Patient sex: M
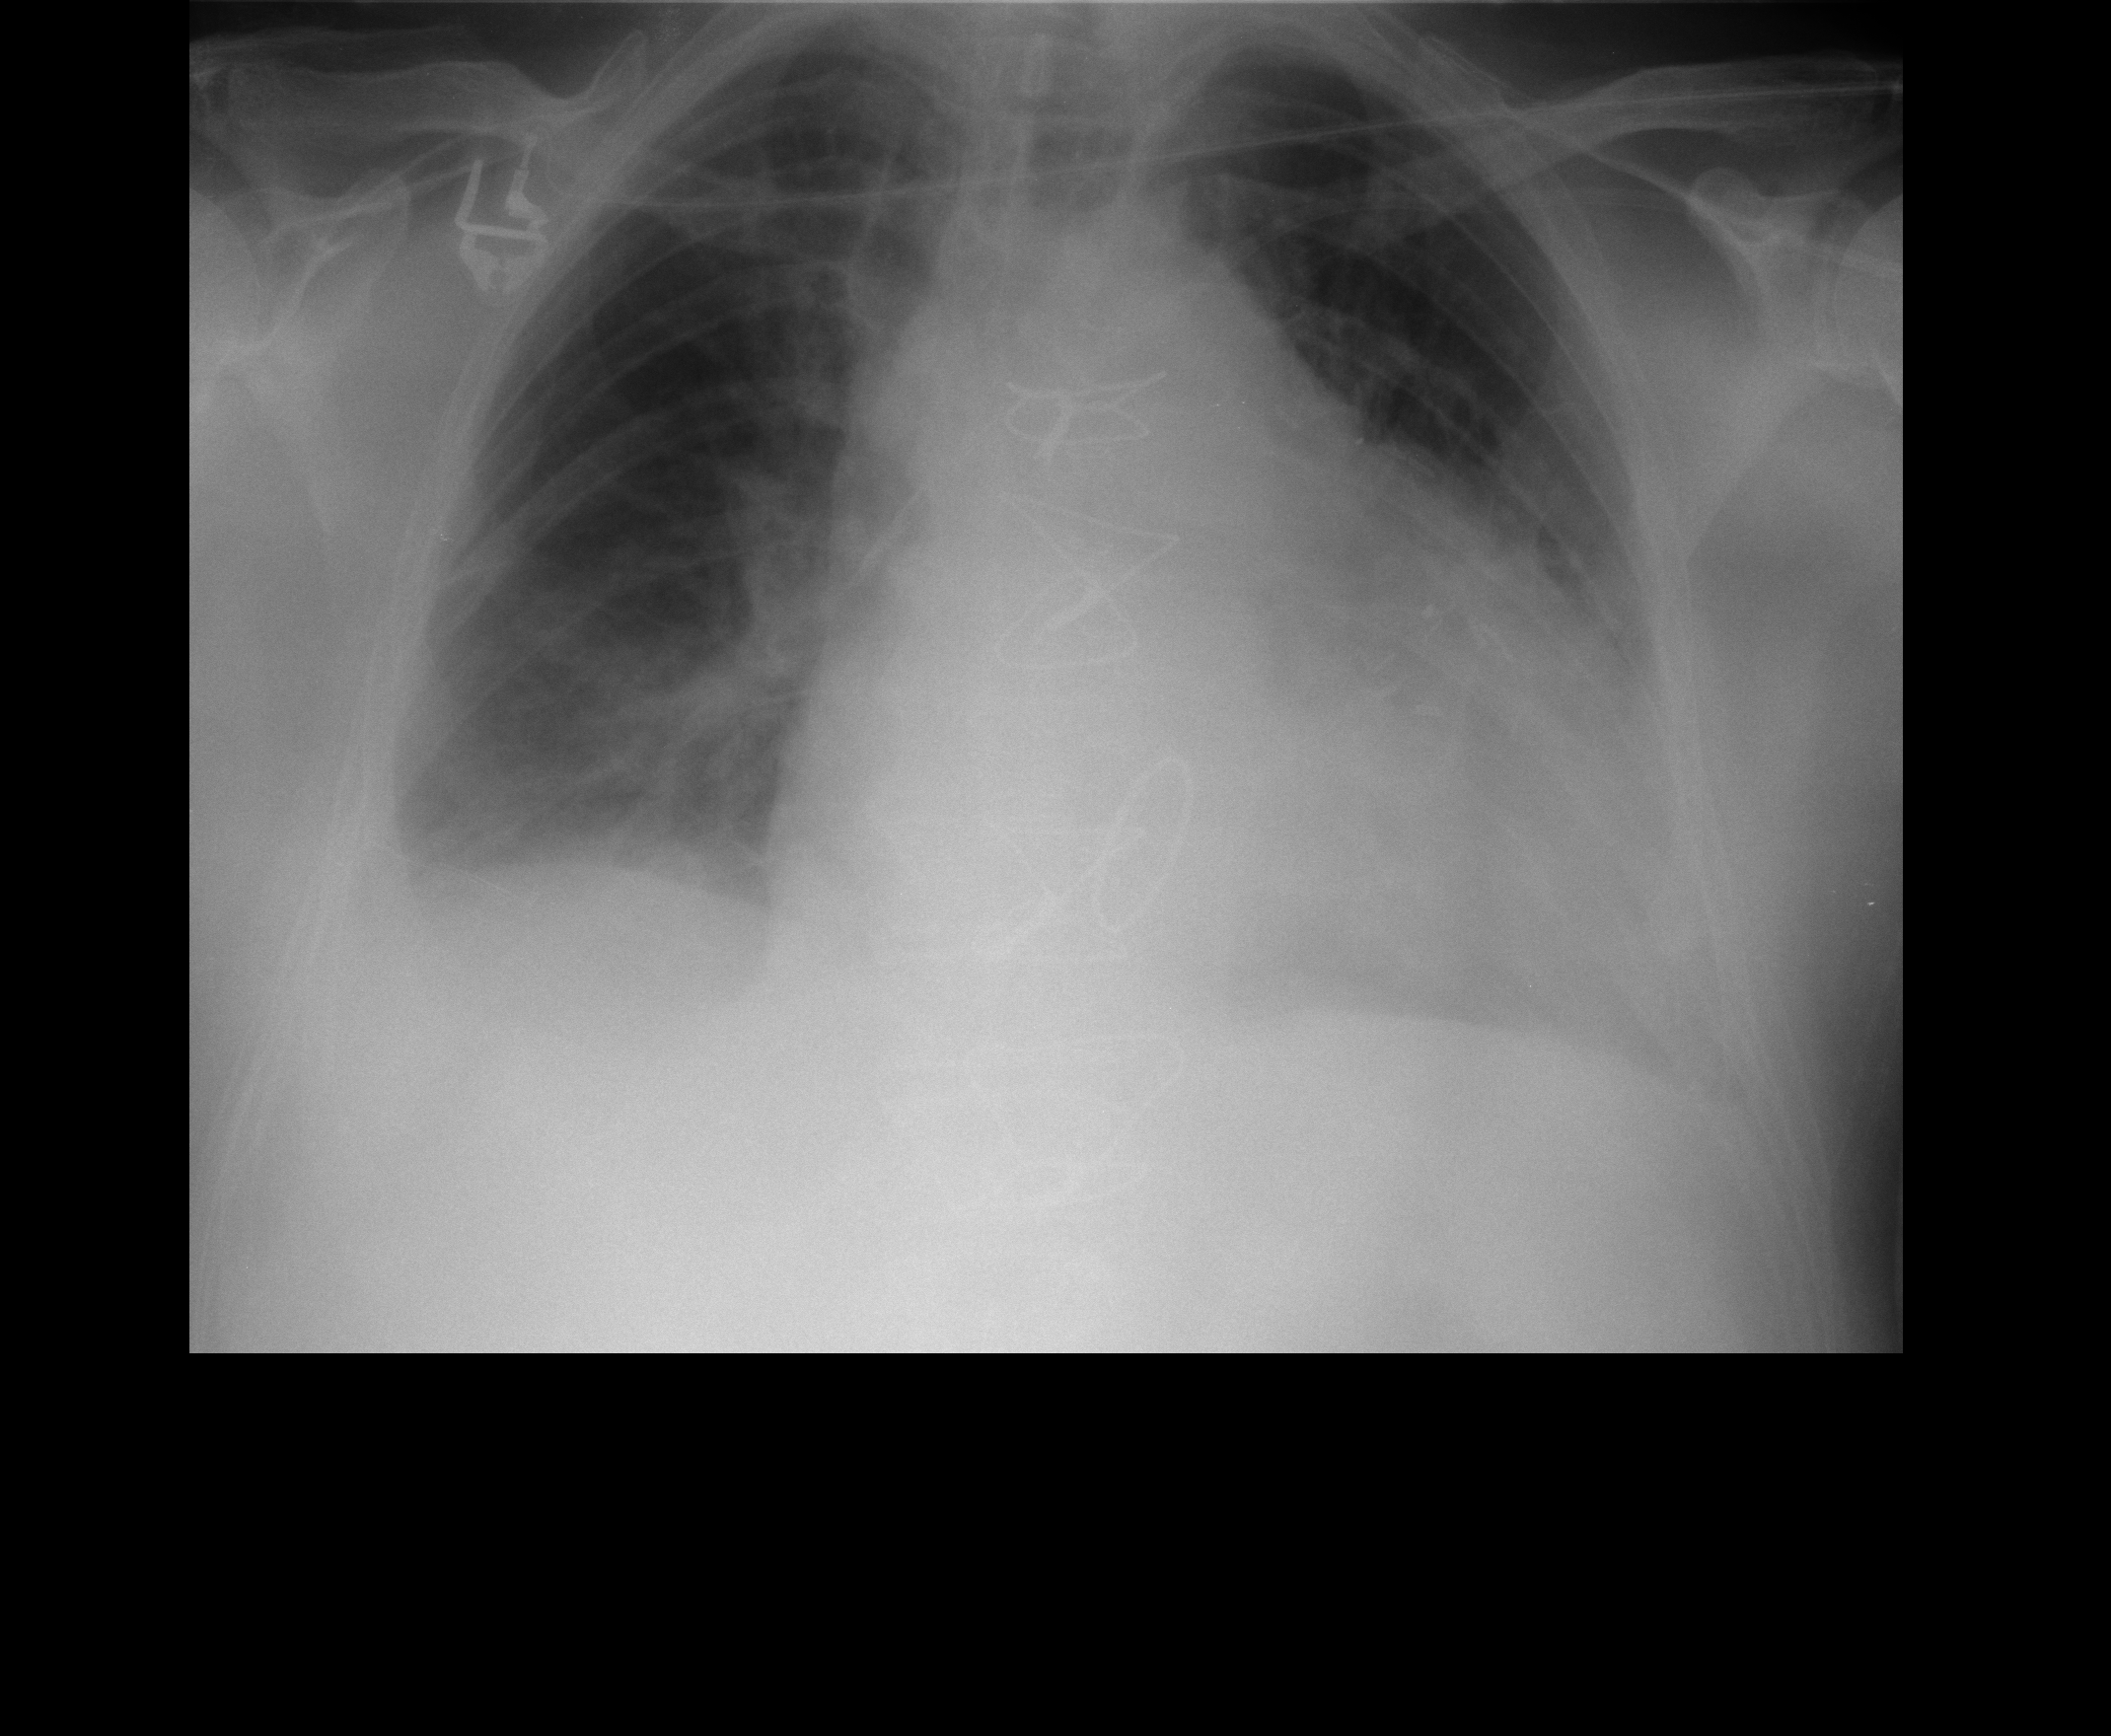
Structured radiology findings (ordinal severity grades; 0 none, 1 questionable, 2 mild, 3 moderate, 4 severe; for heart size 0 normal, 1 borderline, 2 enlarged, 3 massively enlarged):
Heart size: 3
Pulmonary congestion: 1
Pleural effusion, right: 1
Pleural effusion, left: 2
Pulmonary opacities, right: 0
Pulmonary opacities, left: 0
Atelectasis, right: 2
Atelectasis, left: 3